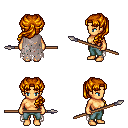
a pixel art fantasy rpg character, female body template, human, tanned skin, gray tattered cape, teal pants, dark blonde princess hairstyle, spear, four views (front, back, left, right), 2x2 character sprite sheet, small pixel art, hard edges, no anti-aliasing